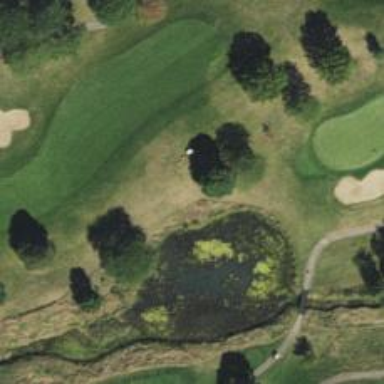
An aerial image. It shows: Water hazard on golf course.